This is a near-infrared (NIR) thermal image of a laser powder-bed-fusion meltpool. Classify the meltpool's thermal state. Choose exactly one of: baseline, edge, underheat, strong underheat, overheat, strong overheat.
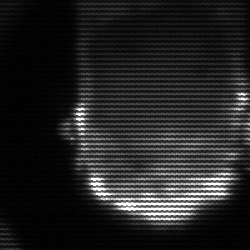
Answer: baseline